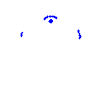
Particle: proton